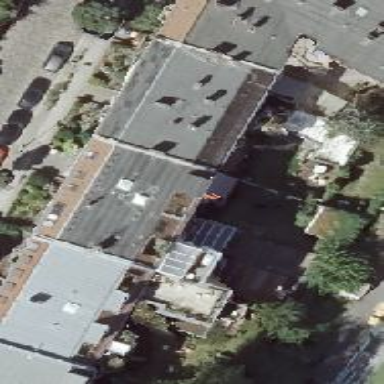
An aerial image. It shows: Building with apartments featuring unique double saltbox roof shape.